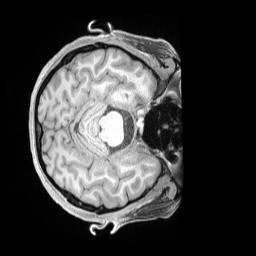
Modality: T1w
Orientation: axial
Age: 36
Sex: female
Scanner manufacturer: siemens
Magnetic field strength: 3 T
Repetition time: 2 s
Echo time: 0.00211 s